Question: I am trying to start a project for google glass in android studio. I have all the SDK platforms required but still android studio keeps on giving me this error. Does anyone have any clue whats going on?

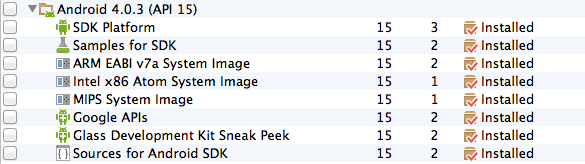
Answer: Sooooo...... remember to make changes in your 'build.gradle'
change 'compileSdkVersion' 15 to compileSdkVersion '"Google Inc.:Glass Development Kit Sneak Peek:15"'